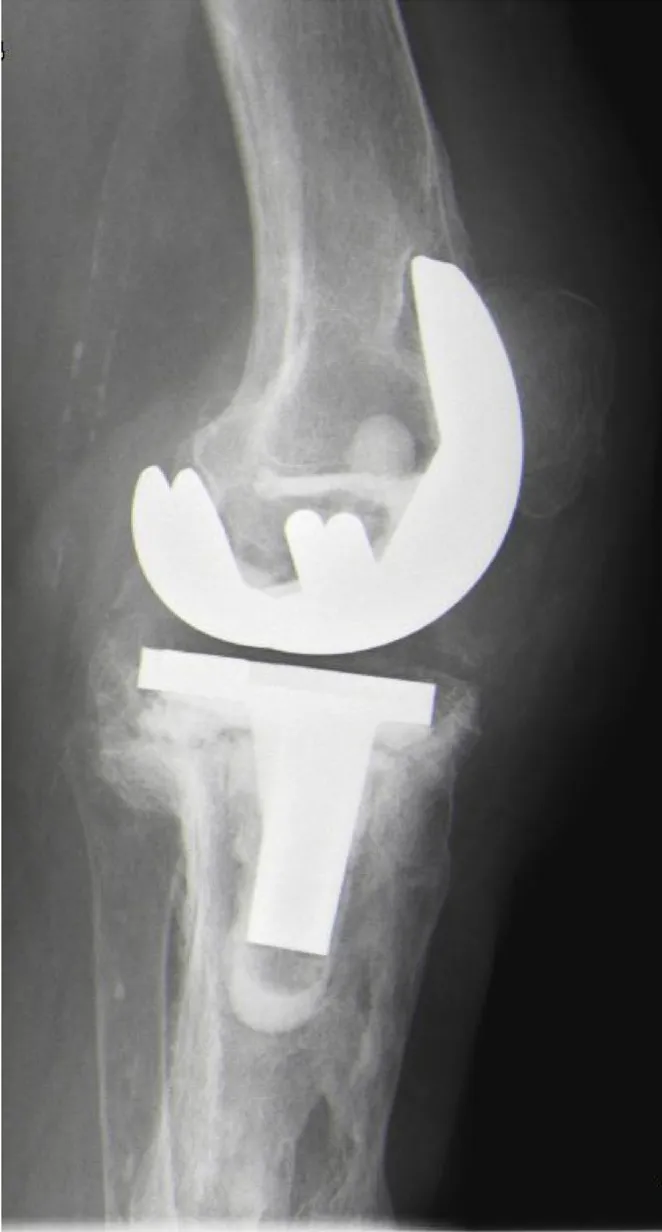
Lateral x-ray view of the total knee arthroplasty of the left knee. Extensive bone destruction is present in the proximal tibia. Loosening signs of the femoral component are present.
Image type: radiology (x_ray)